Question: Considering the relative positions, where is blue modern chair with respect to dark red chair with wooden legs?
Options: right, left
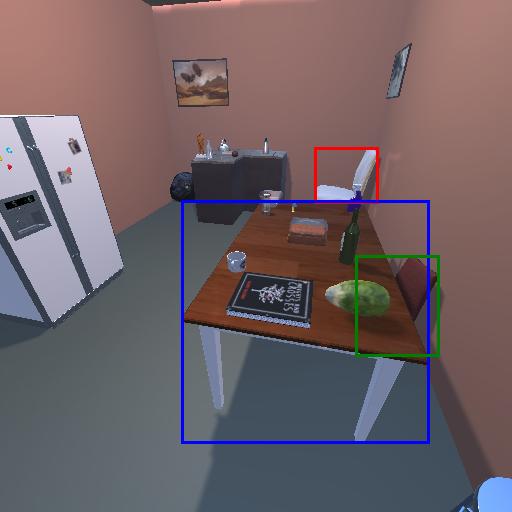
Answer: right